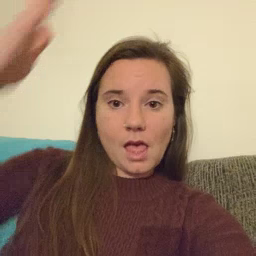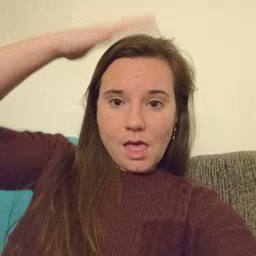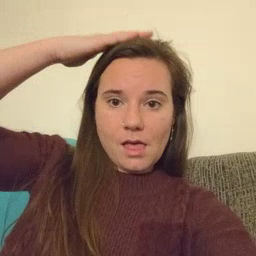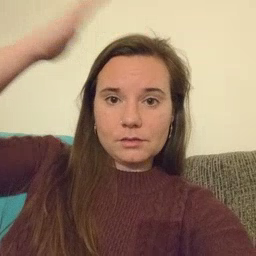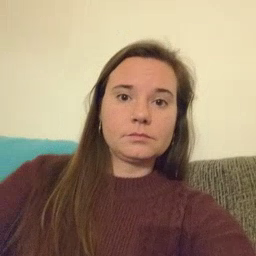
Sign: hat